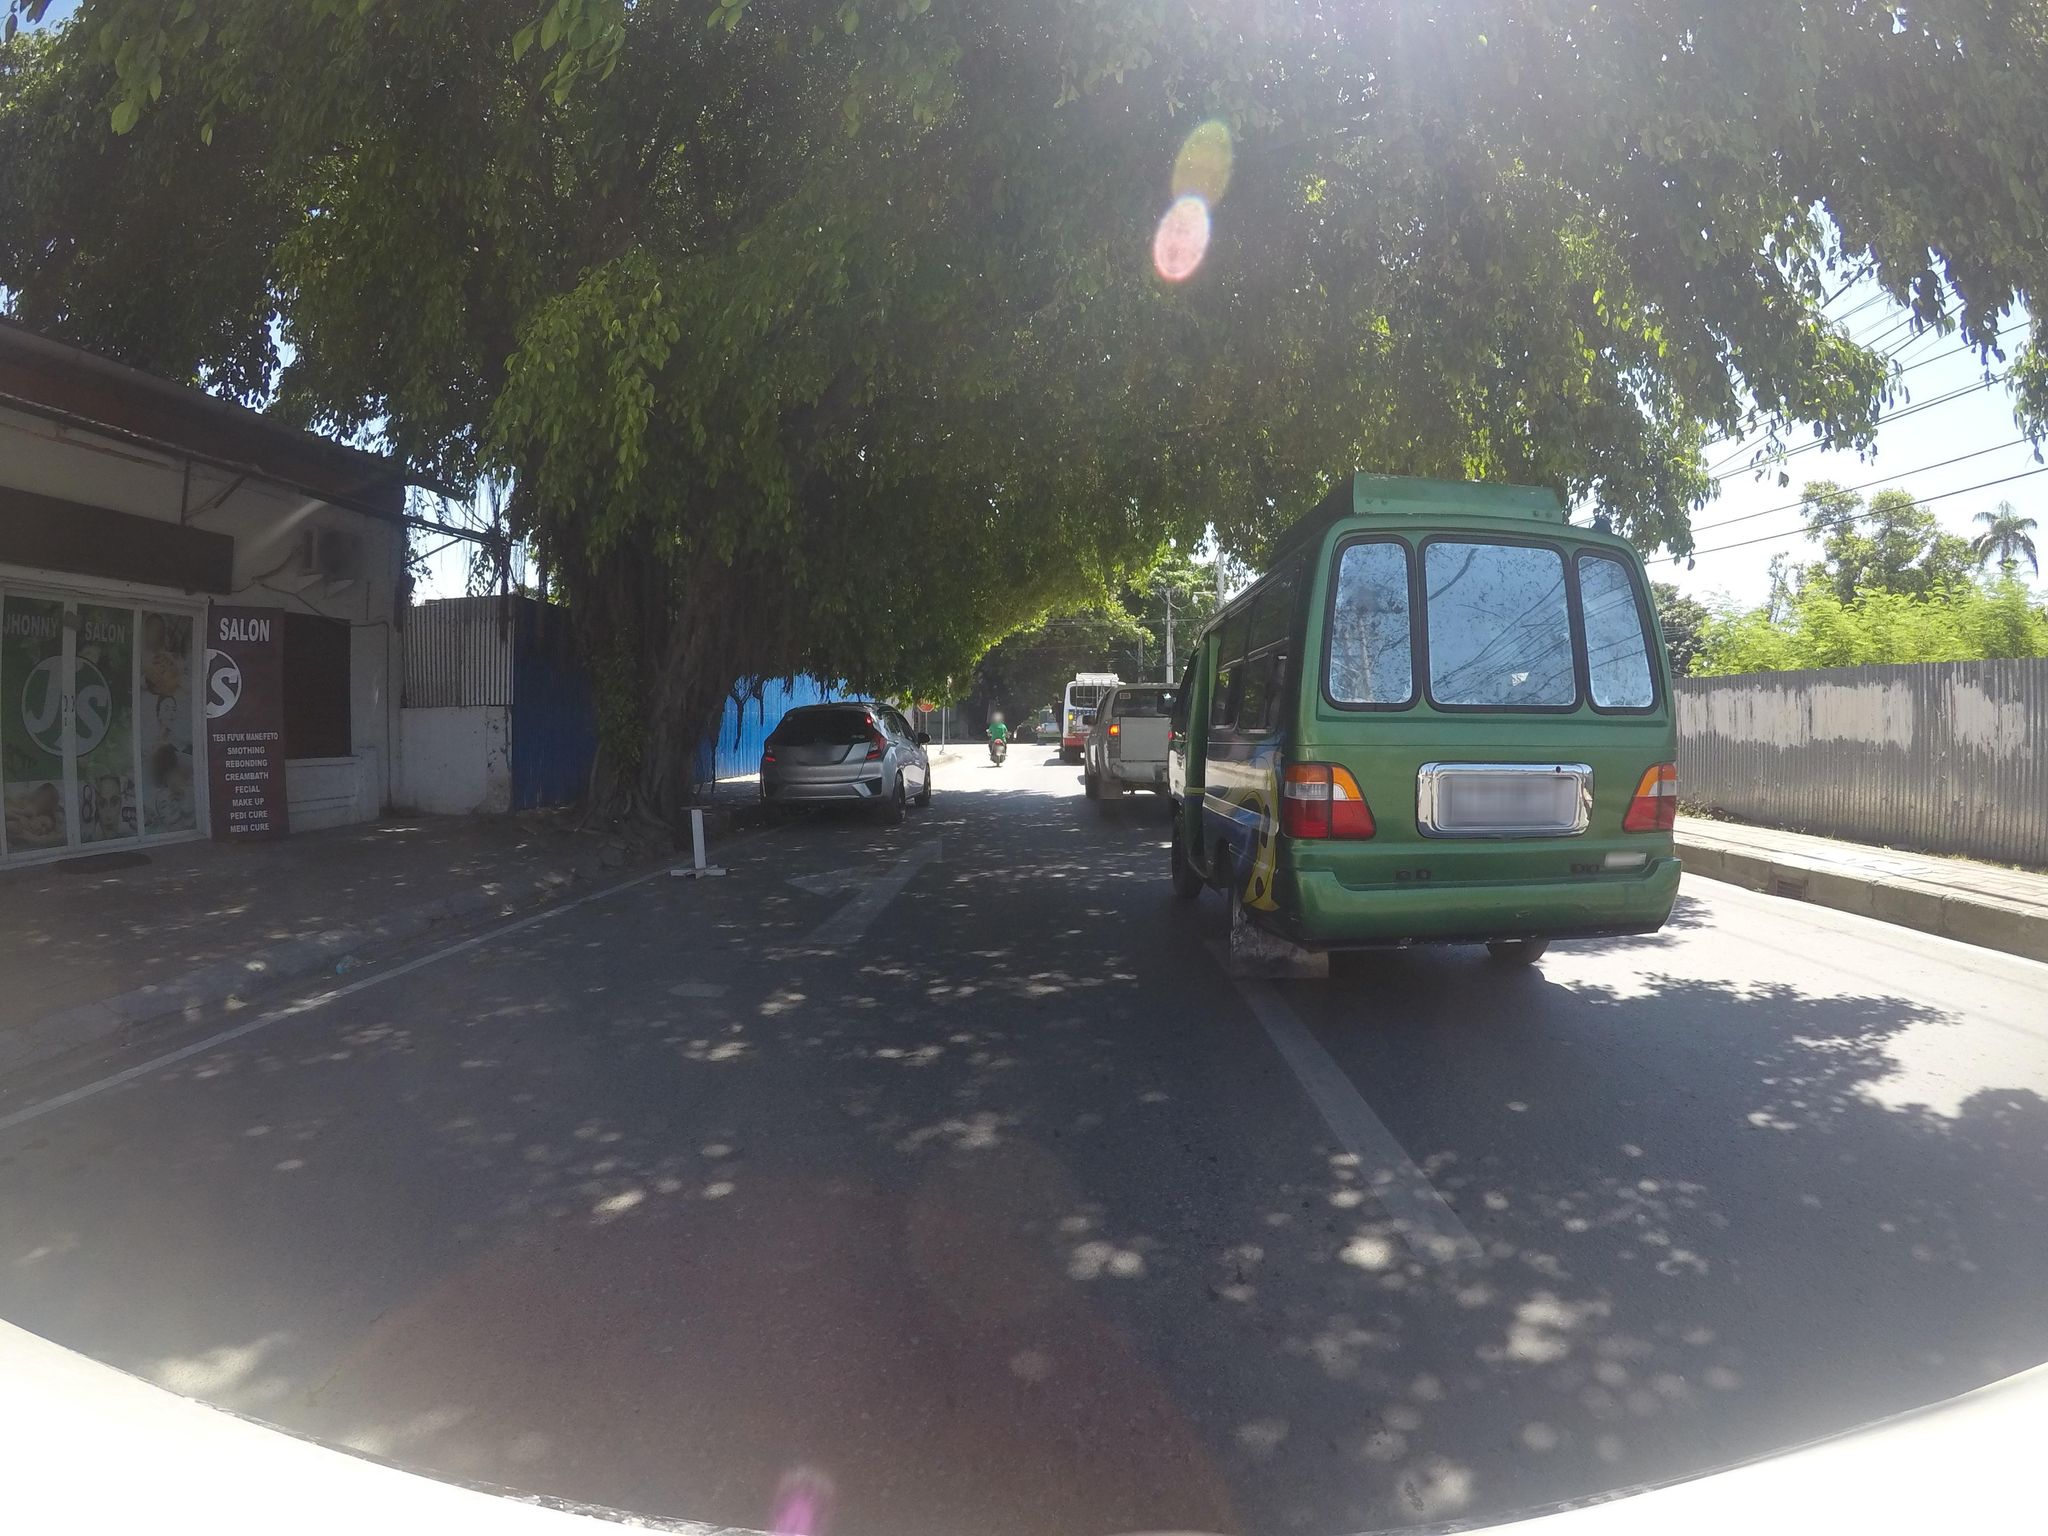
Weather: clear
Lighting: day
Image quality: good
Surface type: driving surface
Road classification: tertiary
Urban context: urban centre
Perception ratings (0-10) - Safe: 0.74, Lively: 5.25, Beautiful: 2.25, Boring: 1.39, Depressing: 6.26, Wealthy: 4.57